Field crop: maize
Growth stage: 2
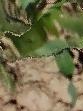
Species: maize